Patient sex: M
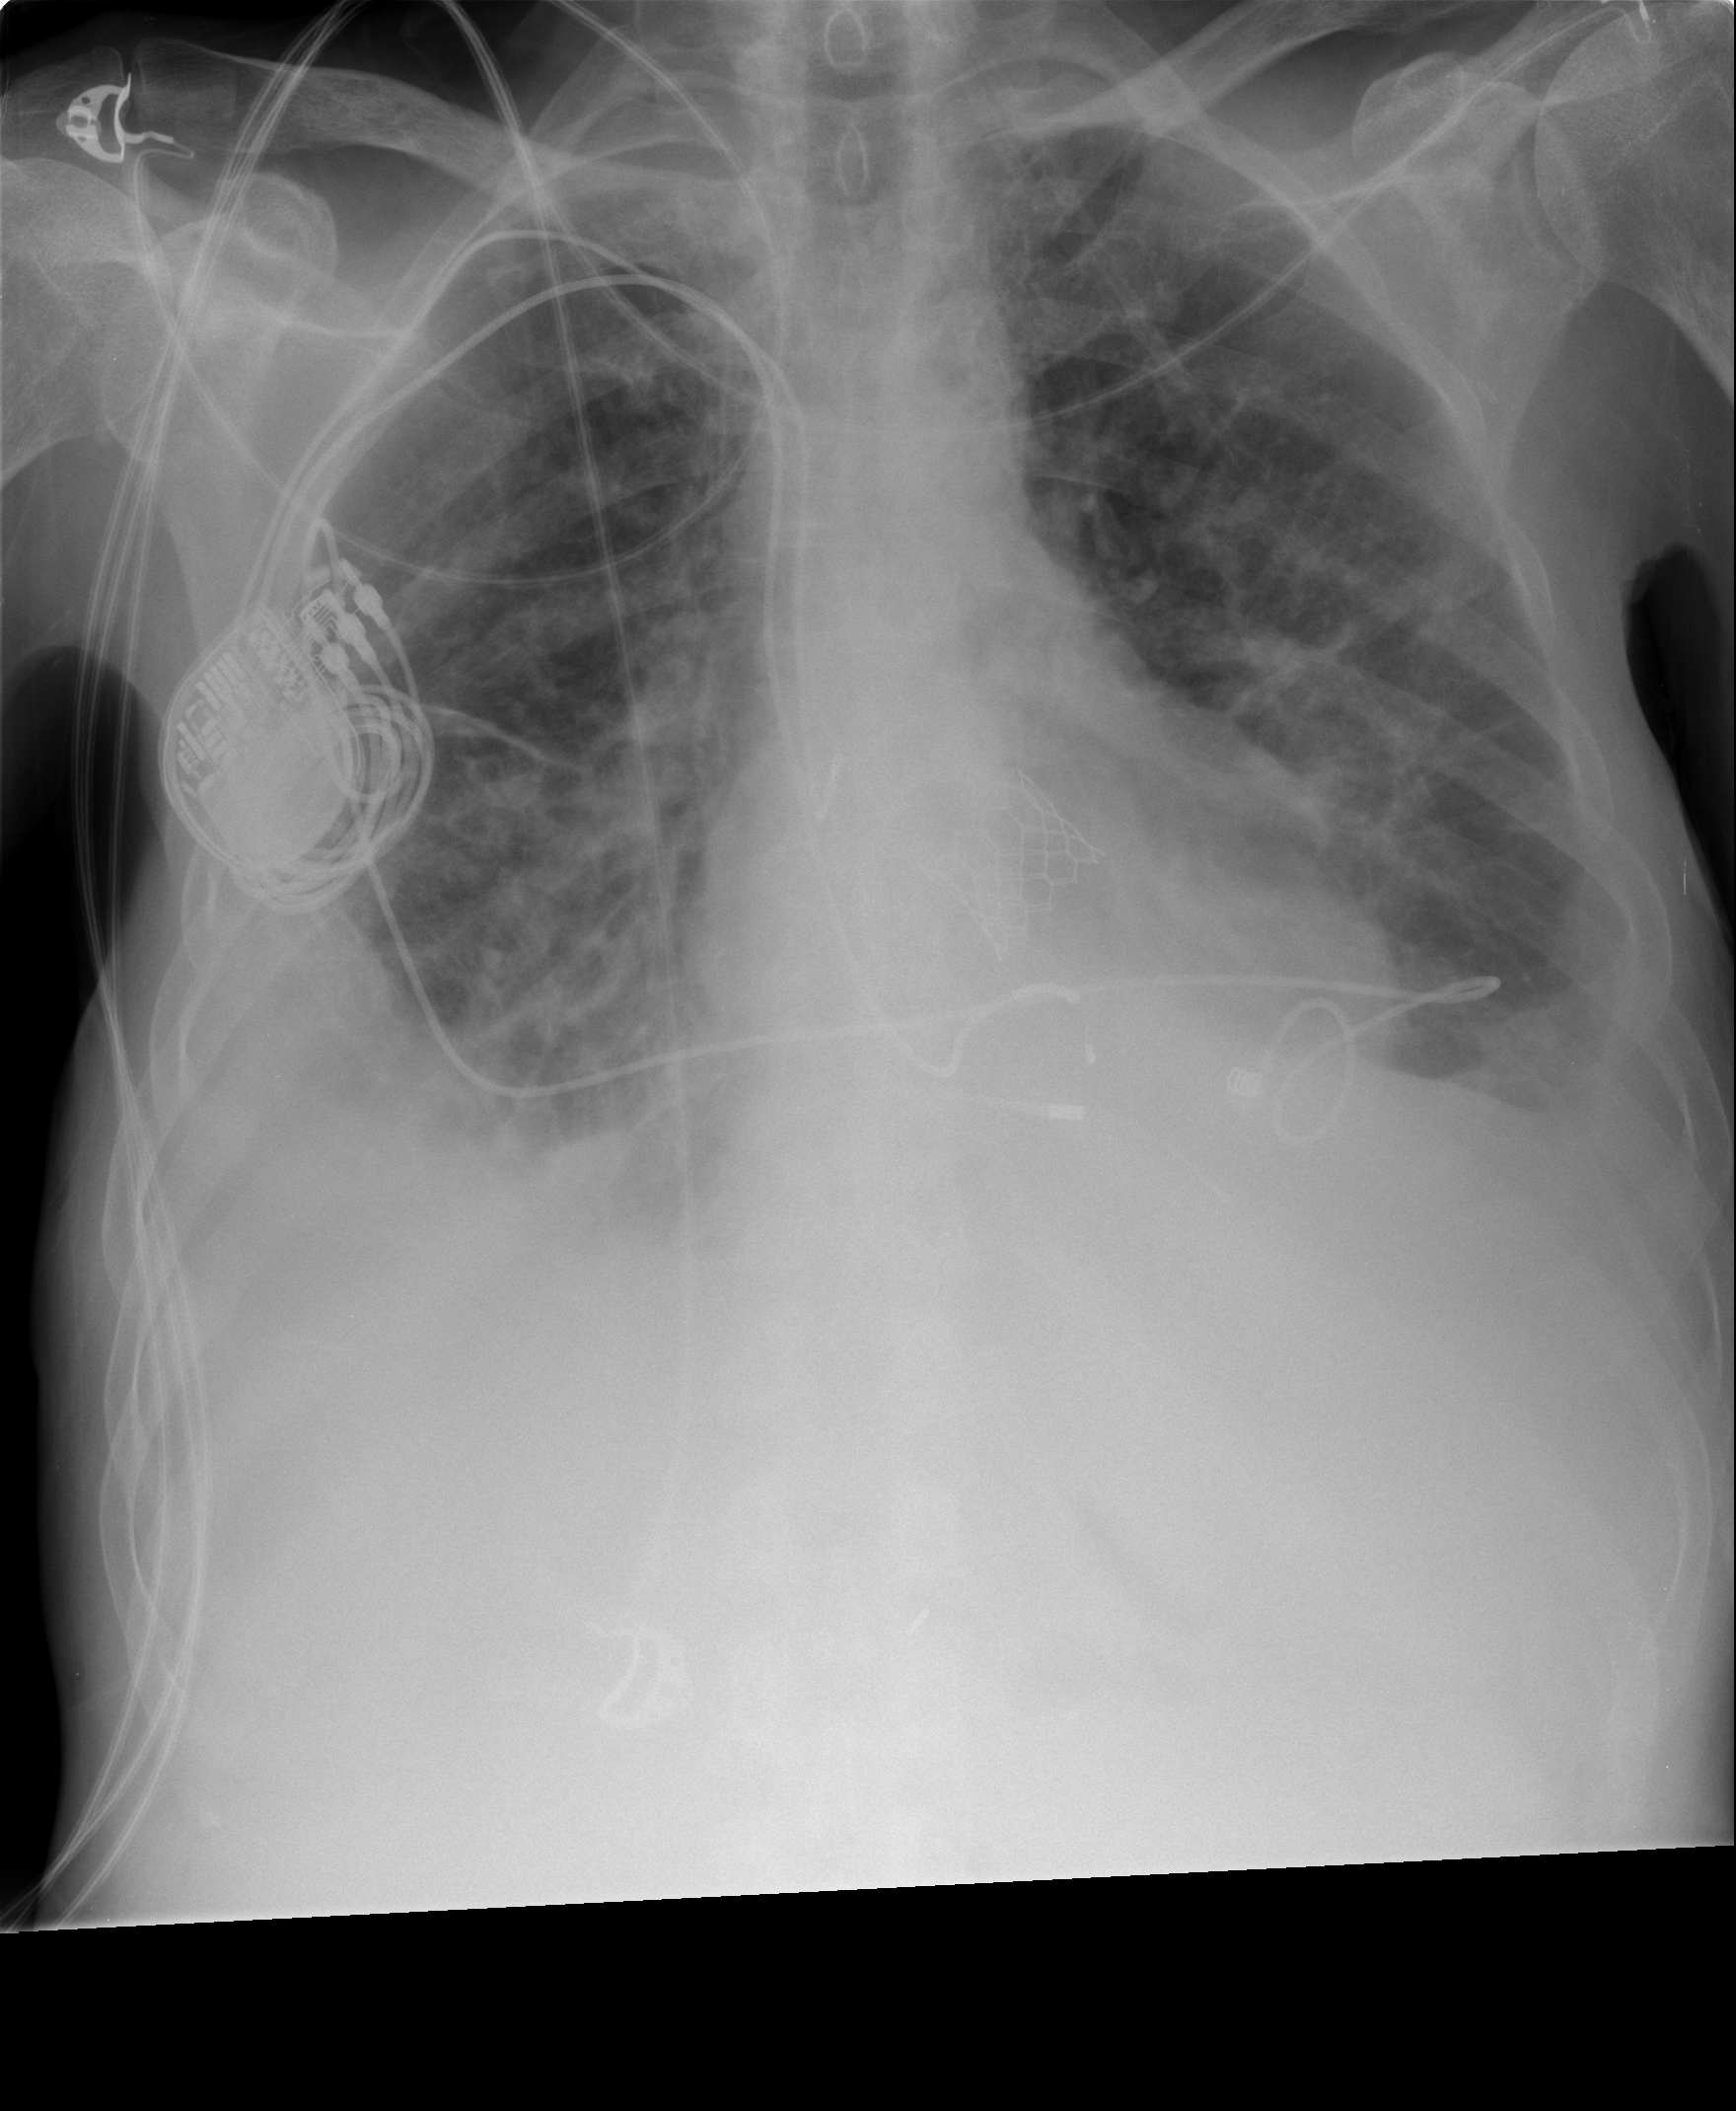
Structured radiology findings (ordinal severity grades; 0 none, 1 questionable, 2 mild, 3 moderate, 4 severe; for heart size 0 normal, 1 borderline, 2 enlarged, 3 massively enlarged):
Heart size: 0
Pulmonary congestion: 3
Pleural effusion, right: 3
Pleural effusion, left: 2
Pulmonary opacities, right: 2
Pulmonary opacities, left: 1
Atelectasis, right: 3
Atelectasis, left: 2